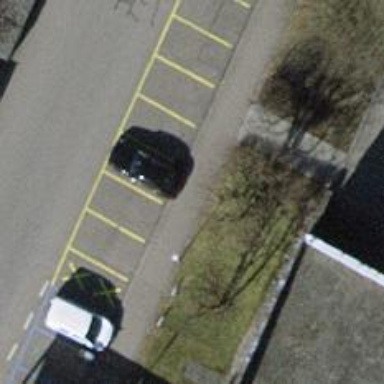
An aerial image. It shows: Charging station.